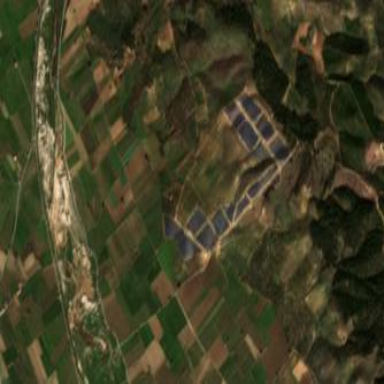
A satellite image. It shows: Solar power plant consisting of photovoltaic panels.